Field crop: maize
Growth stage: 2
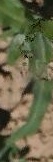
Species: maize